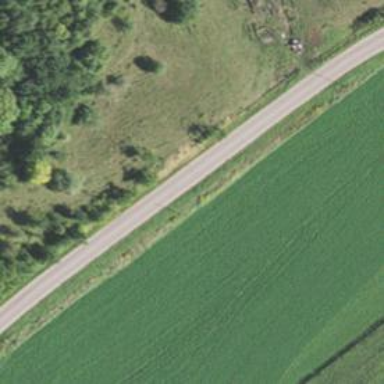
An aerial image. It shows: Tertiary road.